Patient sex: M
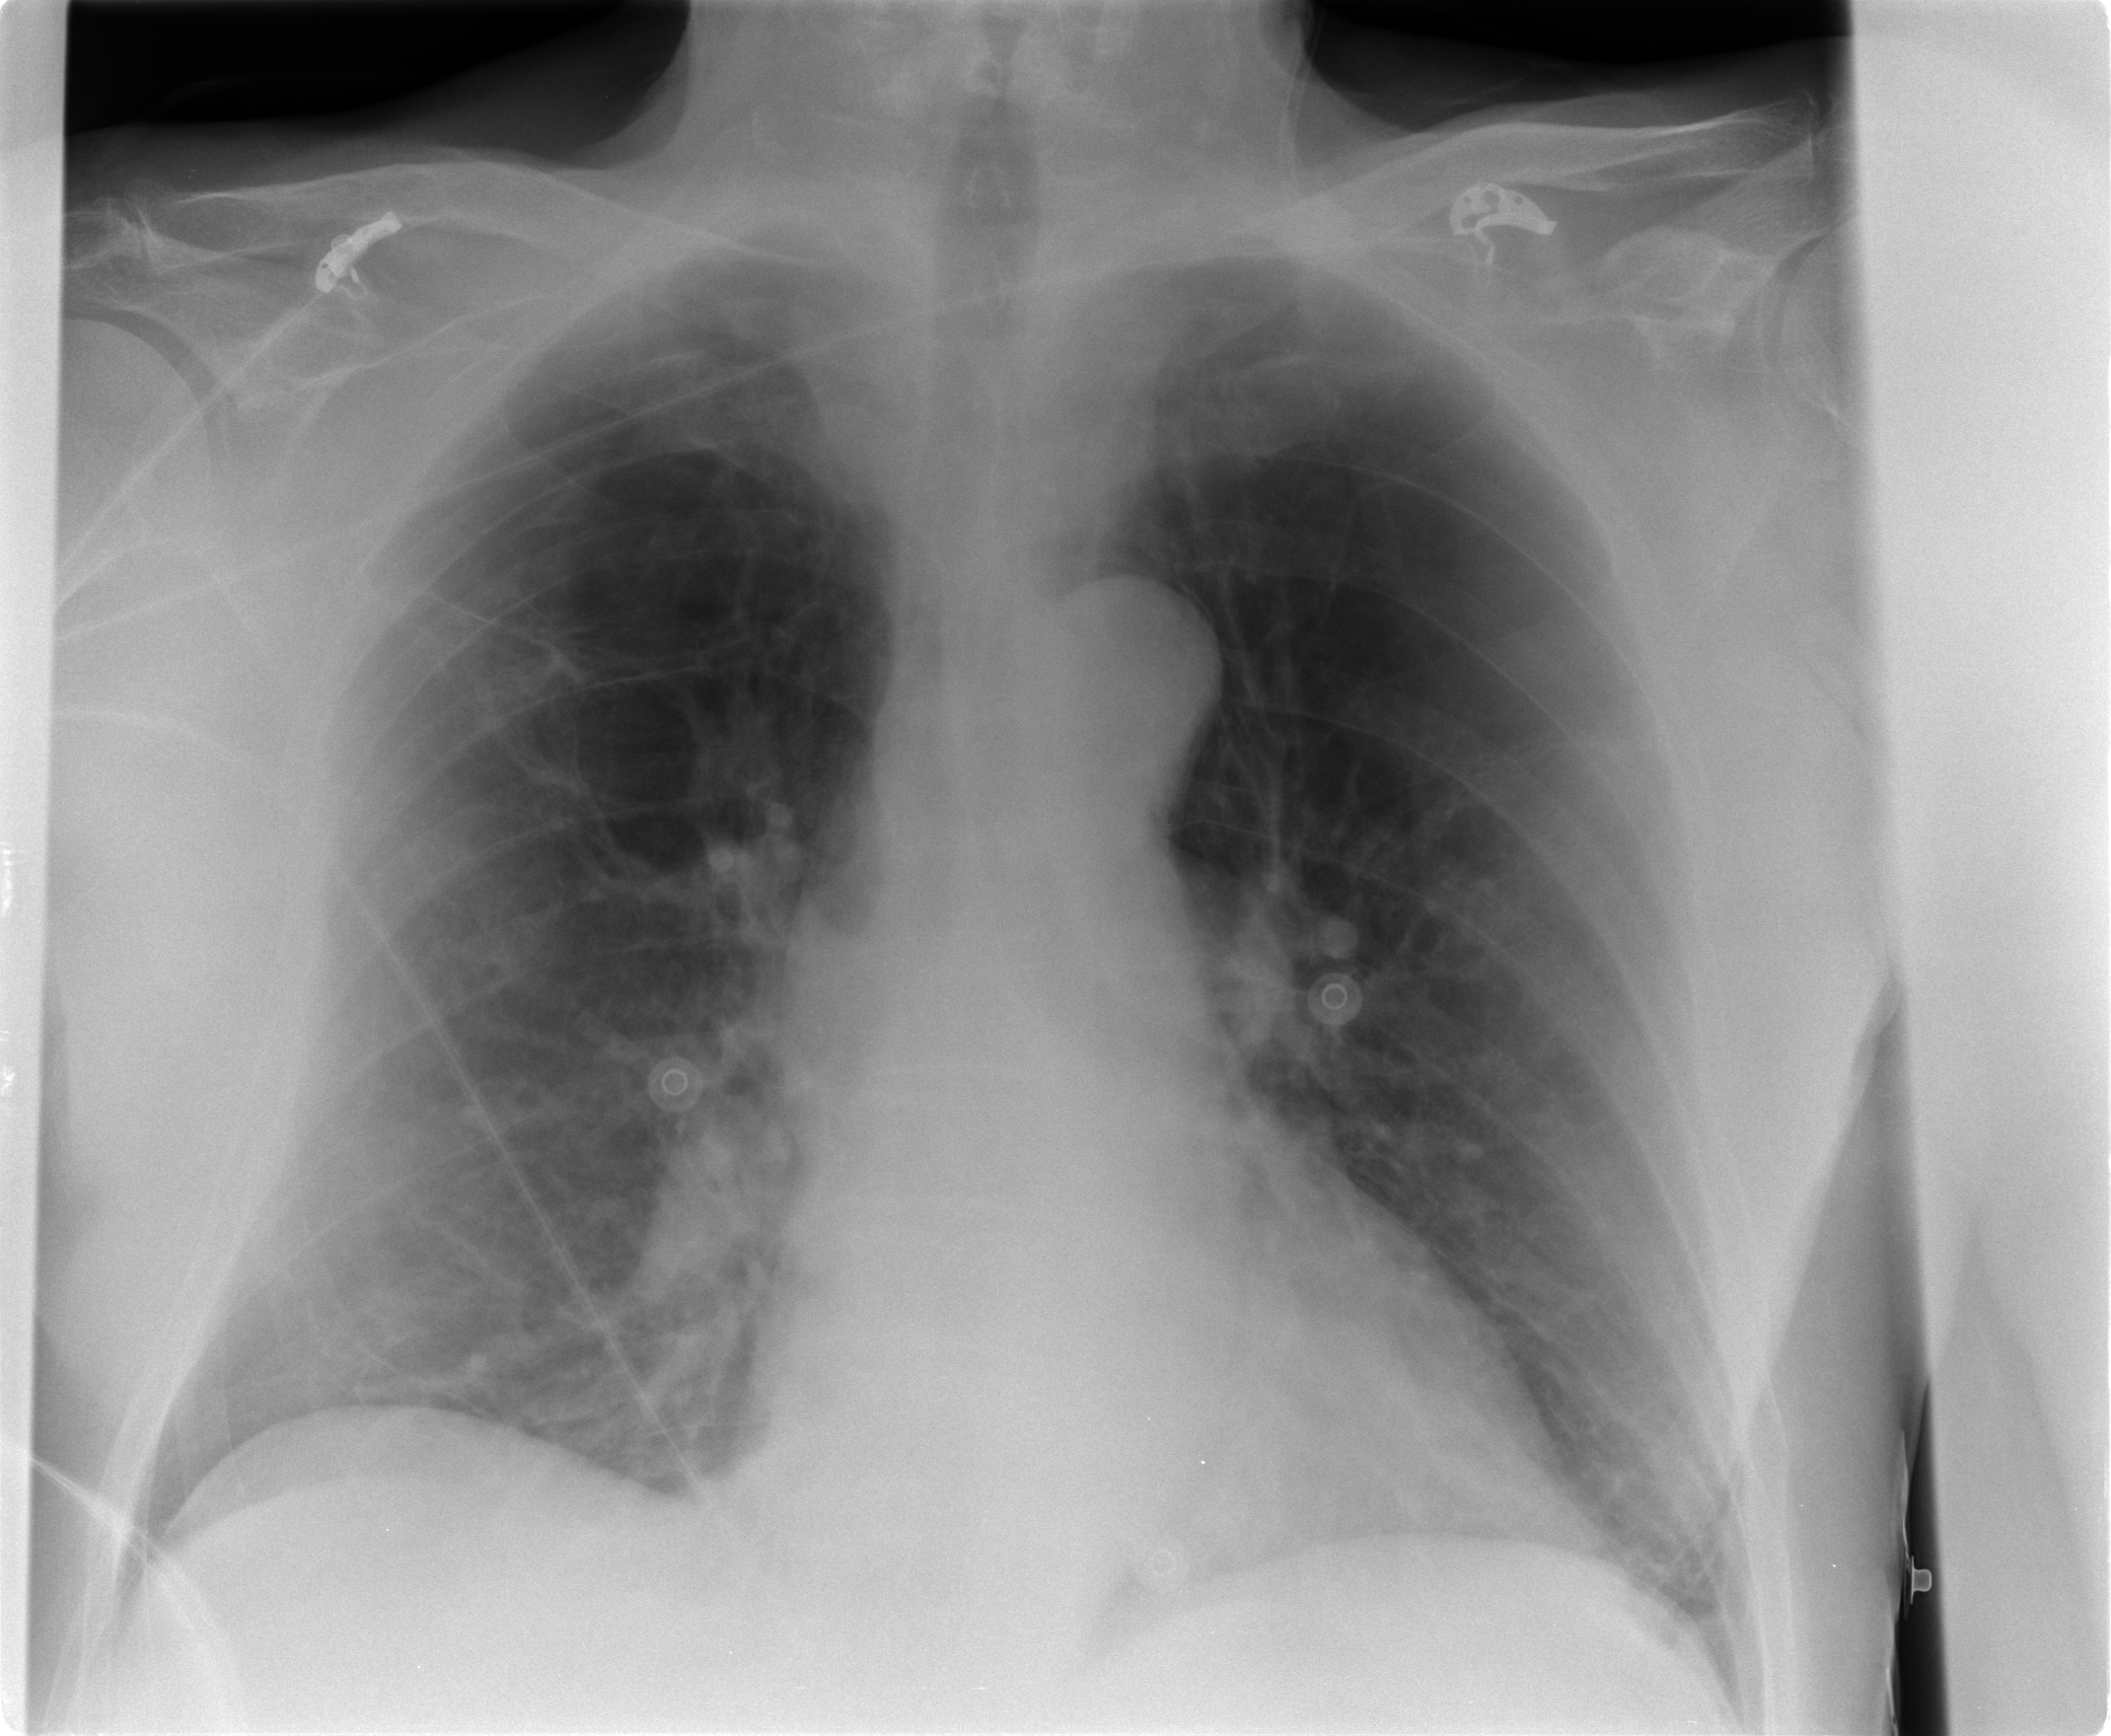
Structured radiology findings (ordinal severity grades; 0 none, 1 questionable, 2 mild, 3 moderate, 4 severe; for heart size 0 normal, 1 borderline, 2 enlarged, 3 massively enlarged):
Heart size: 0
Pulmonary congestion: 0
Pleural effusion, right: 0
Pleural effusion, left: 0
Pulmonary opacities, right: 0
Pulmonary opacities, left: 0
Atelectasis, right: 2
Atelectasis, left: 2